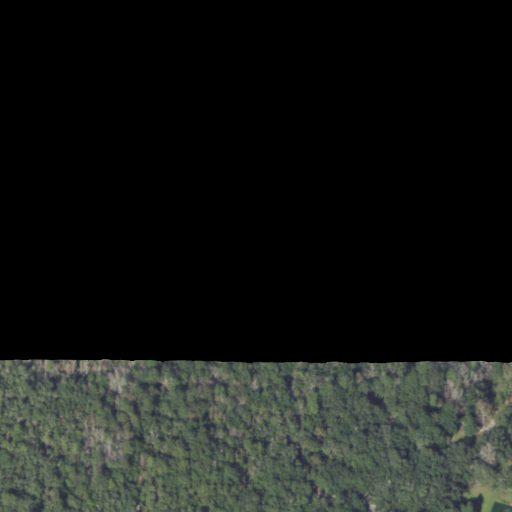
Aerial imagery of cape in Florida named Point Washington containing evergreen forest, open water, woody wetlands, herbaceous wetlands, and open development